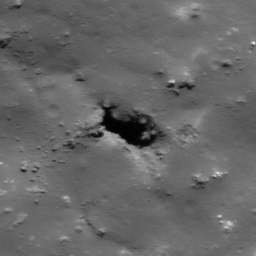
Pit: Tycho 12
Host crater: Tycho
Host type: impact_melt
Lunar coordinates: latitude -43.217, longitude 349.579